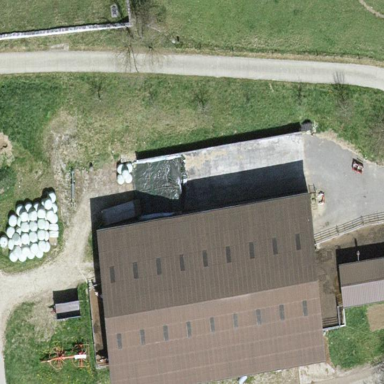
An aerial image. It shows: Farmyard area.